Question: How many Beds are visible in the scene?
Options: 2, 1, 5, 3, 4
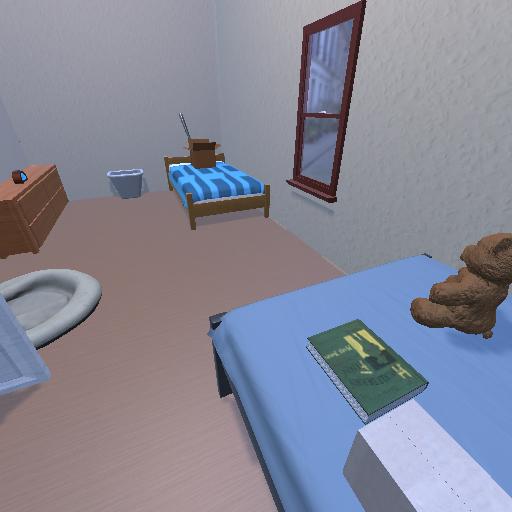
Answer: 2